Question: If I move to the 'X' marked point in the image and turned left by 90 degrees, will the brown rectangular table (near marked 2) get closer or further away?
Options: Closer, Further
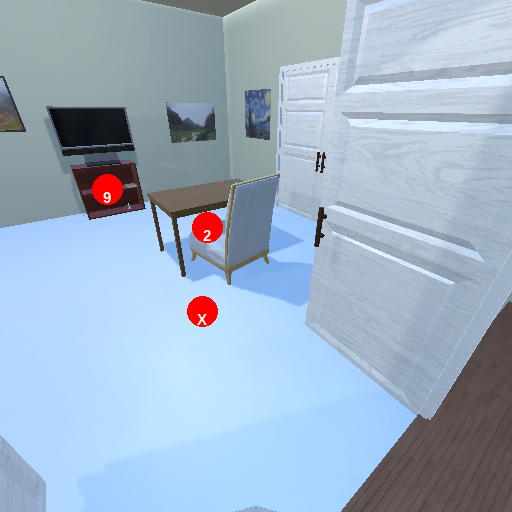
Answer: Closer